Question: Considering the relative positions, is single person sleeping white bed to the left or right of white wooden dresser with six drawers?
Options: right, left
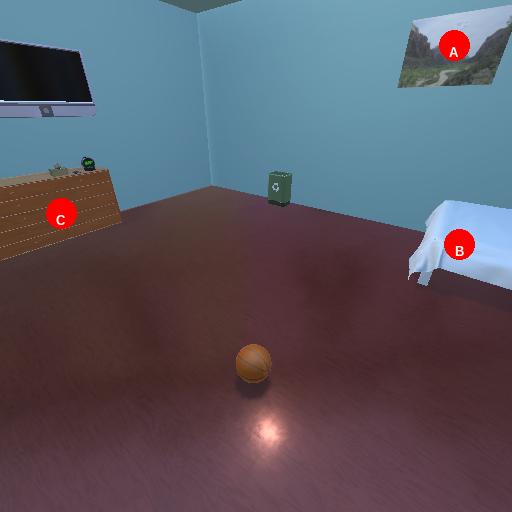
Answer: right